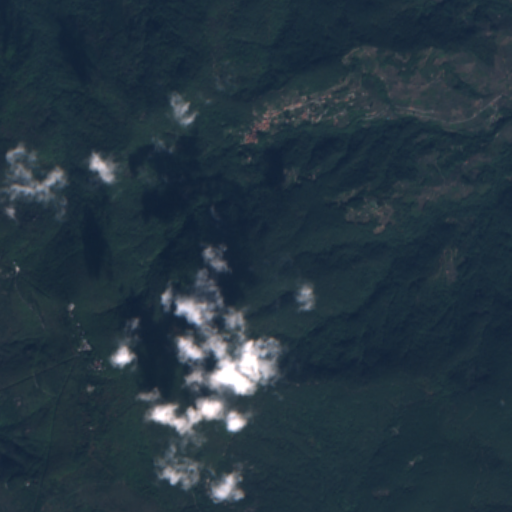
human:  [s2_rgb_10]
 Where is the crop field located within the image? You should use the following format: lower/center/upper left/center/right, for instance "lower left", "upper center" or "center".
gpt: The crop field is located in the upper right of the image.
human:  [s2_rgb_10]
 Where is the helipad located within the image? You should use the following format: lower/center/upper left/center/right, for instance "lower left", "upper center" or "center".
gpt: The helipad is located in the lower left of the image.
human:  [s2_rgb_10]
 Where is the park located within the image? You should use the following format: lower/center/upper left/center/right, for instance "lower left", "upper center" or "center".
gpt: The park is located in the upper center of the image.
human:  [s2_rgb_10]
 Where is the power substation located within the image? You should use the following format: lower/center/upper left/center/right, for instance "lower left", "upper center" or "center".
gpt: The power substation is located in the lower left of the image.
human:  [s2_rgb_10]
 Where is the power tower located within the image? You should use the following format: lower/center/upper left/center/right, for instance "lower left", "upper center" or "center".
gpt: There is no power tower in the image.